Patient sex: F
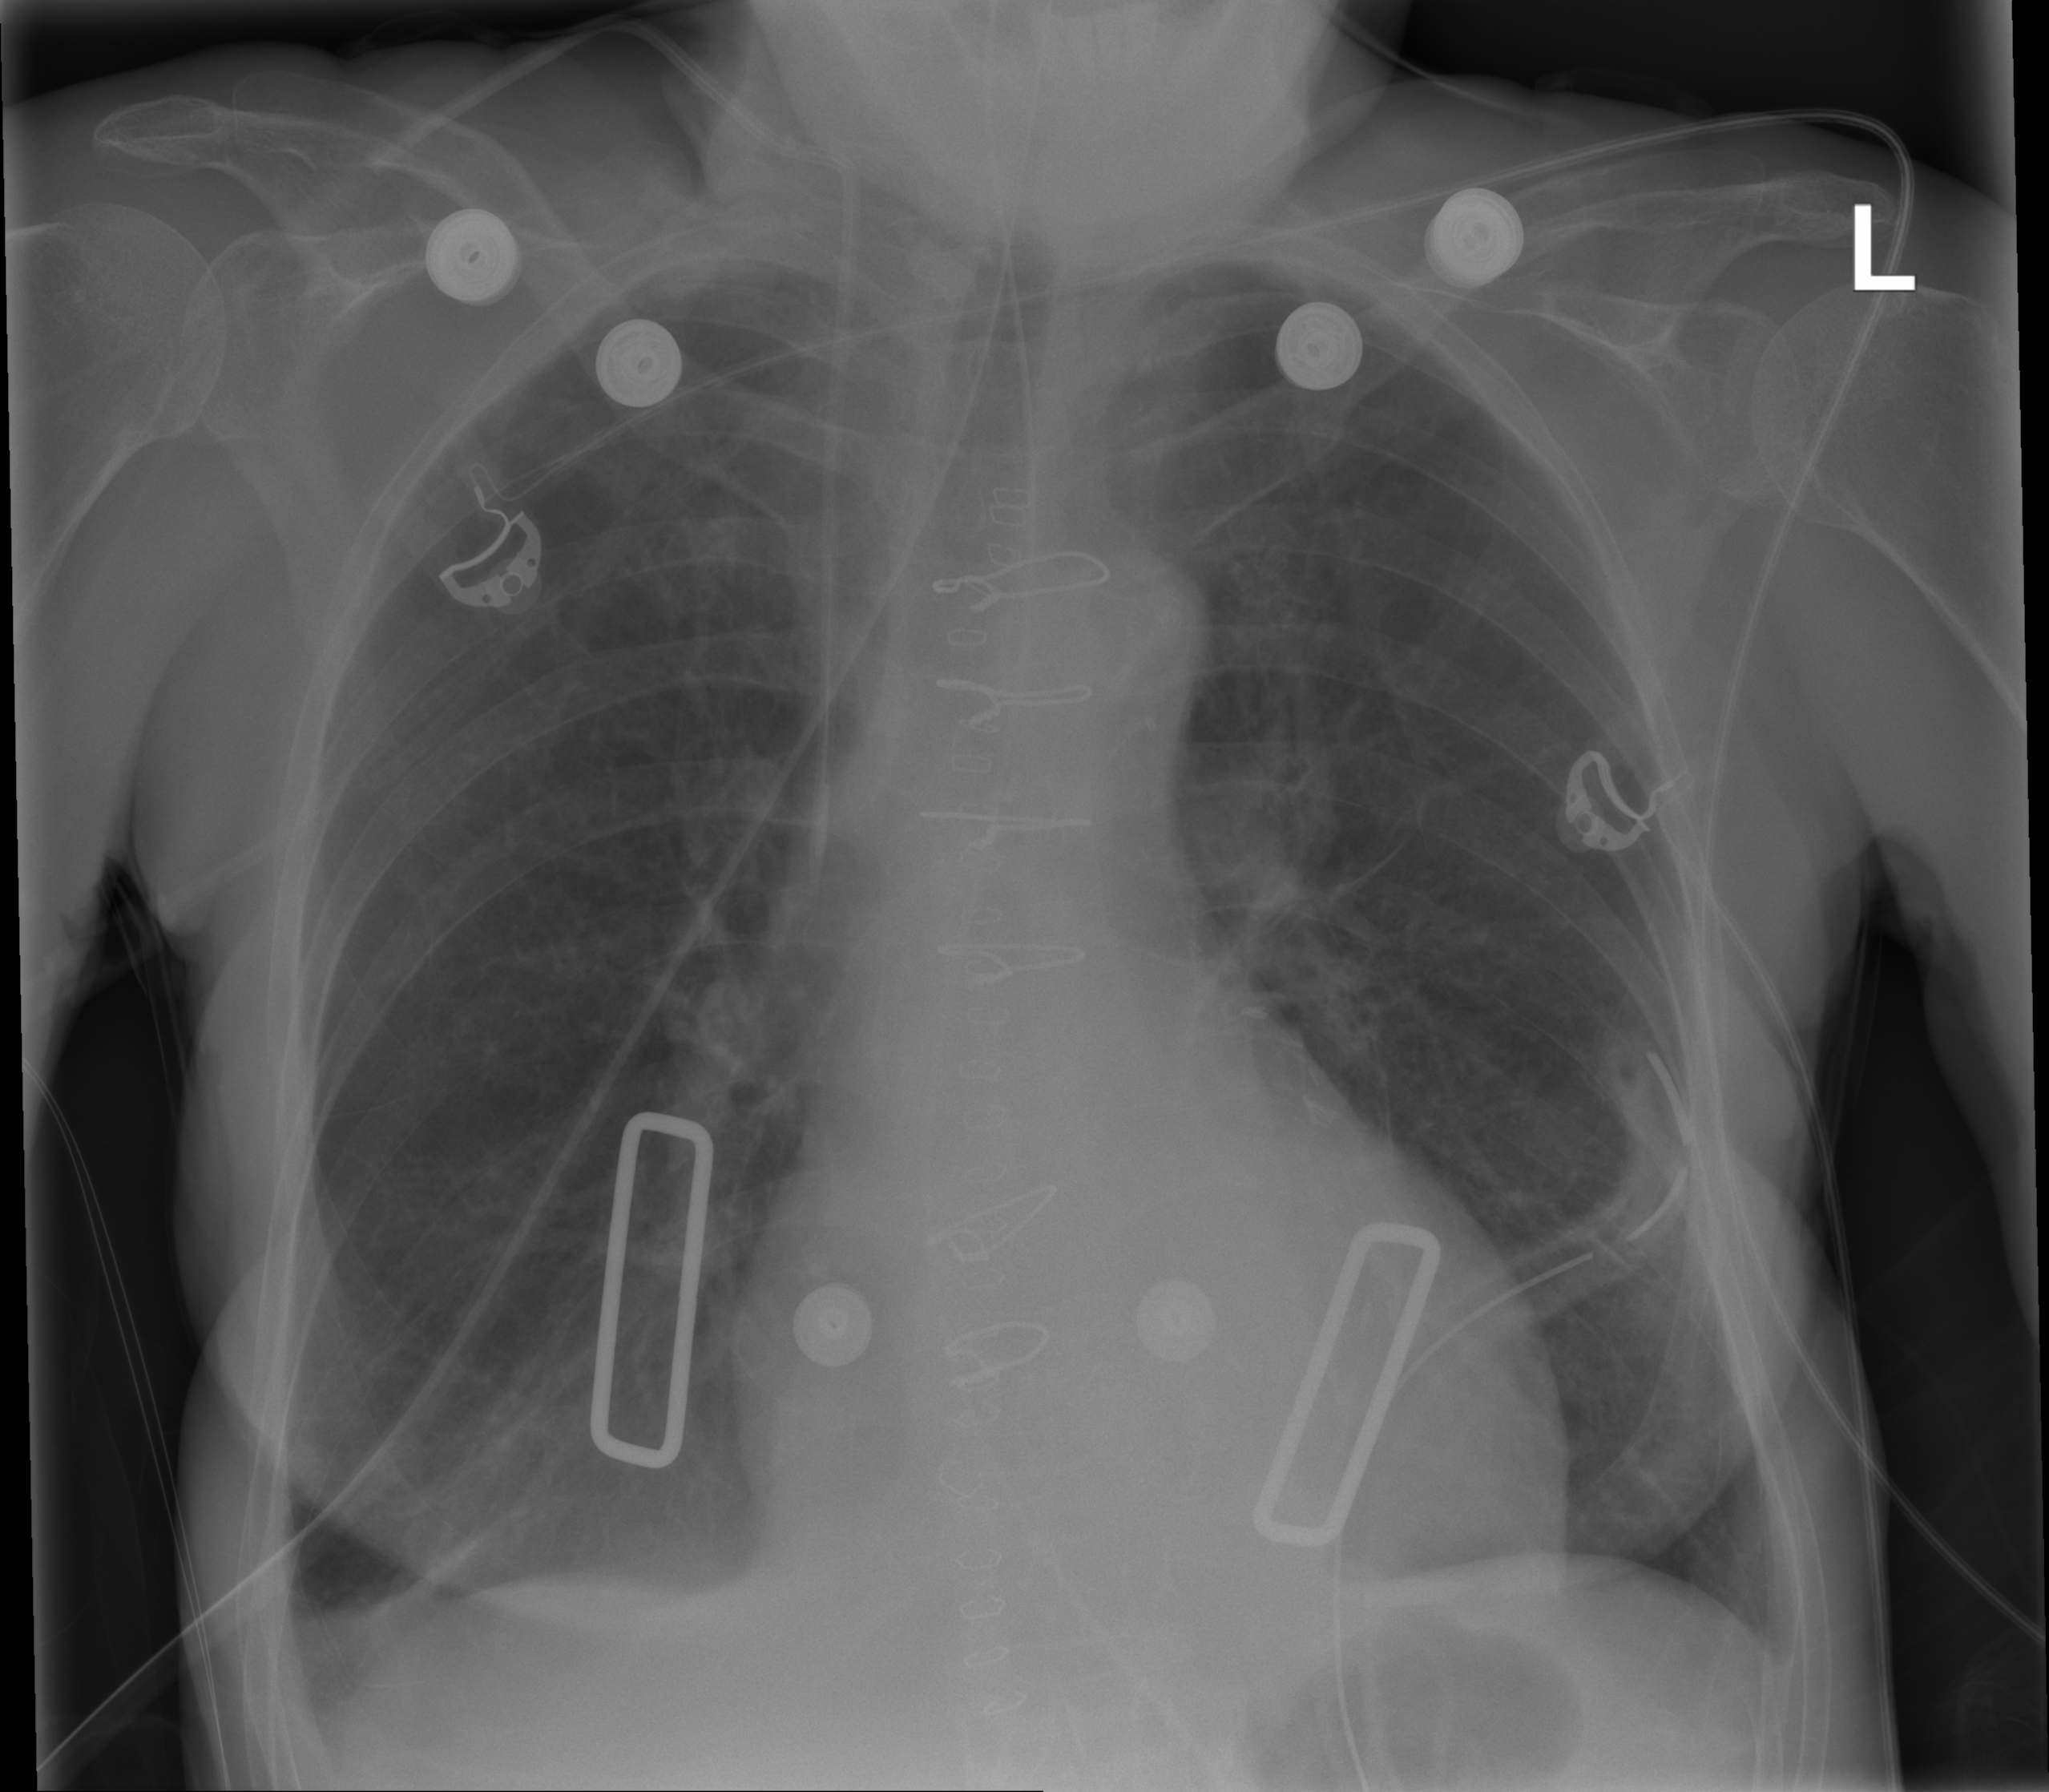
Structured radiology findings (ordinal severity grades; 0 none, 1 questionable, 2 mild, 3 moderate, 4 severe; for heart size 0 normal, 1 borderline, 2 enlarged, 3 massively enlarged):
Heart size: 1
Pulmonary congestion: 0
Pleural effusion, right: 2
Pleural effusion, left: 0
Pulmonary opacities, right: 0
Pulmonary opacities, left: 0
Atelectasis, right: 2
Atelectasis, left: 0